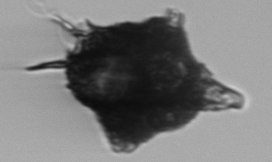
Label: Gonyaulax